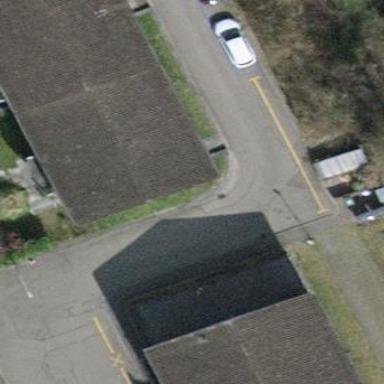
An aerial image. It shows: Gabled roof apartments building.